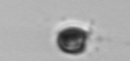
Label: nanoplankton_mix